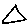
Label: triangle